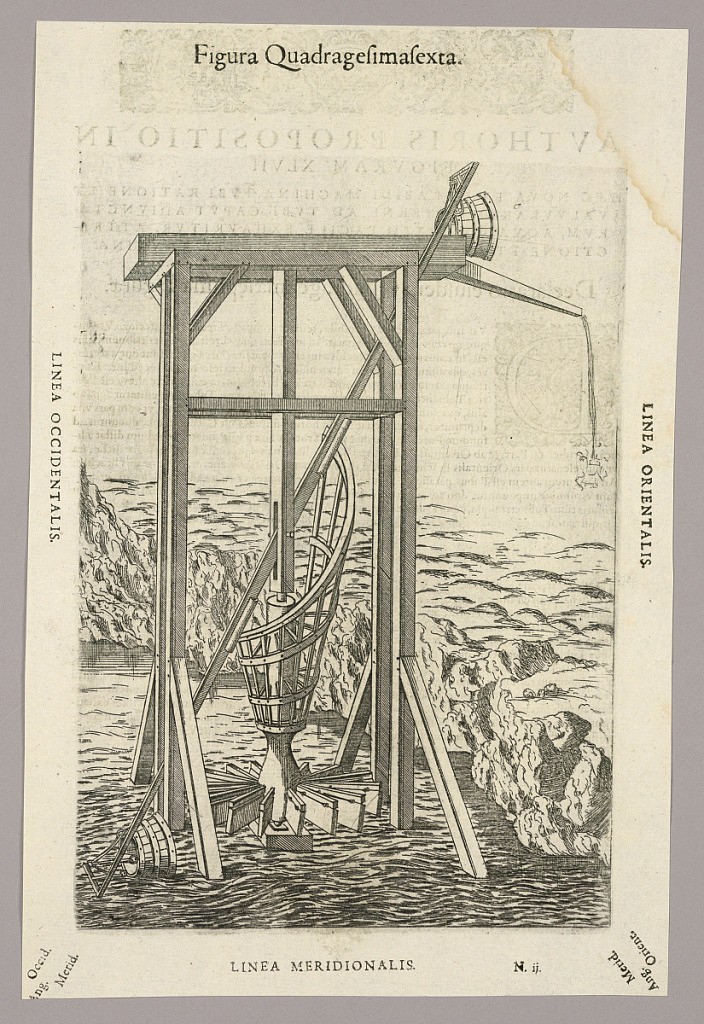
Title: Plate XLVI from Theatrum instrumentorum et machinarum
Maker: Julio Paschale
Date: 1582
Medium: Woodcut on paper
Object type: Print
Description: Machine for raising water for irrigation of land from a river. Moved by water current, water wheel turns a shaft with a curved frame which pushes a pole with buckets at either end, as it revolves, up and down. Description in Latin on verso of 1949-152-243.